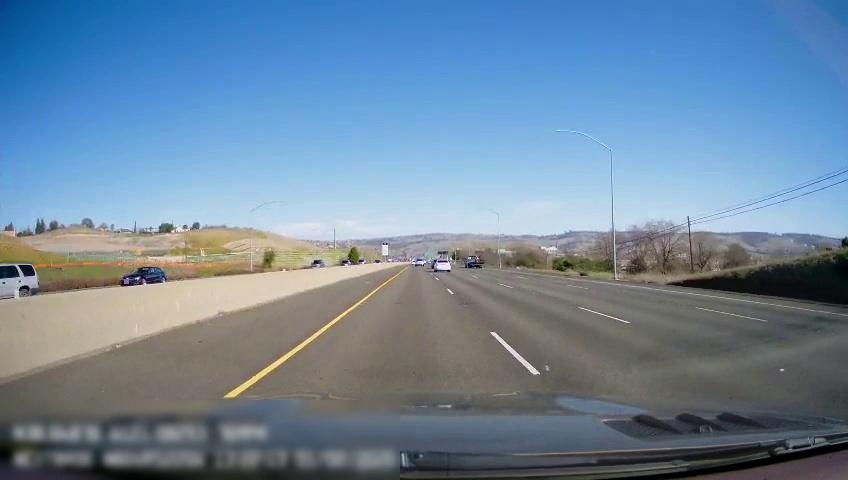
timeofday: Day
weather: Sunny
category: Drivable Space
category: Vehicles | SUV
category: Vehicles | SUV
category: Vehicles | Car
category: Vehicles | SUV
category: Vehicles | Car
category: Vehicles | Other LV
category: Lanes | Current Lane
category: Lanes | Current Lane
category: Lanes | Alternate Lane
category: Lanes | Alternate Lane
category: Lanes | Alternate Lane